Question: Following is my div CSS which was working fine before I added this table attribute inside my div container: '<table align="right" />'. After adding this my div container height got squeezed and the table inside it overflowed the div. Here is the sample image:

Please help me with this issue.
Here is my CSS:
'''
.grey-container
{
background-color: #F5F5F9;
-moz-border-radius: 10px;
-webkit-border-radius: 10px;
border-radius: 10px;
border: 1px solid #F5F5E6;
padding: 10px;
margin: 10px 20px 20px 20px;
}
'''
And here is my HTML:
'''
<div class="grey-container">
<span style="color: #7E7E7E; font-size: 17px; font-weight: bold;">Add Quality Measure</span>
<div style=" margin-top:5px;">
<table align="right" class="table-padding" width="350" border="0">
<tr>
<td width="200" align="right"><span class="grey-h1" >Quality Measures</span>
</td>
<td width="150">
<select>
<option>Diabetes - HbA1c</option>
<option>2</option>
<option>3</option>
<option>4</option>
<option>5</option>
</select>
</td>
</tr>
</table>
</div>
</div>
'''
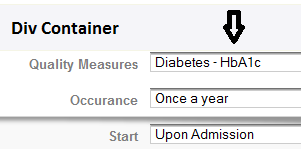
Answer: Just add 'overflow:hidden;' to your 'grey-container' class.
Here's fiddle:
<URL>
Here's a bit more on "overflow:hidden" magic:
<URL>